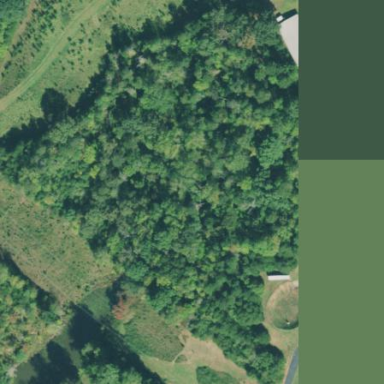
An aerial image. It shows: Serene woodland landscape.